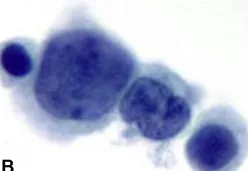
Cytomorpholgy of primary diffuse leptomeningeal gliomatosis involving the peritoneum. A. Single bizzare multinucleated neoplastic cells display "partial wreath-like" nuclear configuration, coarse chromatin clumping and multiple nucleoli (TP, Pap stain, x1000).
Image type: pathology (papanicolaou)